Question: I want to find a way to build a custom 'pandas.tseries.offsets' class at 1 second frequency for trading hours. The main requirement here is that the time offset object would be smart enough to know the next second of '2015-06-18 16:00:00' would be '2015-06-19 09:30:00 or 09:30:01', and the time delta computed from these two time stamps would be exactly 1s (custom offset 1s, similar to 'BDay(1)' for business day frequency) instead of the duration of closing hours.
The reason is that when plotting the pd.Series for intraday data across a few trading days, see the simulated example below, there are lots of 'step line' (linear interpolation) between close and next day open prices to represent the time duration of closing hours. Is there a way to get rid of this? I've look at the source codes of 'pandas.tseries.offsets' and find 'pd.tseries.offsets.BusinessHour' and 'pd.tseries.offsets.BusinessMixin' may help but I don't know how to use those.
'''
import pandas as pd
import numpy as np
from pandas.tseries.holiday import USFederalHolidayCalendar
from pandas.tseries.offsets import CustomBusinessDay
# set as 'constant' object shared by all codes in this script
BDAY_US = CustomBusinessDay(calender=USFederalHolidayCalendar())
sample_freq = '5min'
dates = pd.date_range(start='2015-01-01', end='2015-01-31', freq=BDAY_US).date
# exculde the 09:30:00 as it is included in the first time bucket
times = pd.date_range(start='09:30:00', end='16:00:00', freq=sample_freq).time[1:]
time_stamps = [dt.datetime.combine(date, time) for date in dates for time in times]
s = pd.Series(np.random.randn(len(time_stamps)).cumsum() + 100, index=time_stamps)
s.plot()
'''

Another way I can think of to partially fix this problem is to first 'reset_index()' to get the default consecutive integer index for each row, and then calculating the difference between consecutive integer index as time(in seconds) elapsed. Plotting integer index as x-axis and then relabel them to appropriate time labels. Could someone show me how to do it with 'matplotlib' as well?
Thanks for Jeff's comments. I just check the on-line docs for 'BusinessHour()' and find it may useful in my case. Another follow-up question(s): the 'BusinessHour' is in hour frequency, is there a way to make it at 1s frequency? also, how to combine it with 'CustomBusinessDay' object?
To use 'BusinessHour()'
'''
from pandas.tseries.offsets import *
bhour = BusinessHour(start='09:30', end='16:00')
time = pd.Timestamp('2015-06-18 15:00:00')
print(time)
2015-06-18 15:00:00
# hourly increment works nicely
print(time + bhour * 1)
2015-06-19 09:30:00
# but not at minute or second frequency
print(time + Minute(61))
2015-06-18 16:01:00
print(time + Second(60*60 + 1))
2015-06-18 16:00:01
'''
Many many thanks, and any help would be highly appreciated.
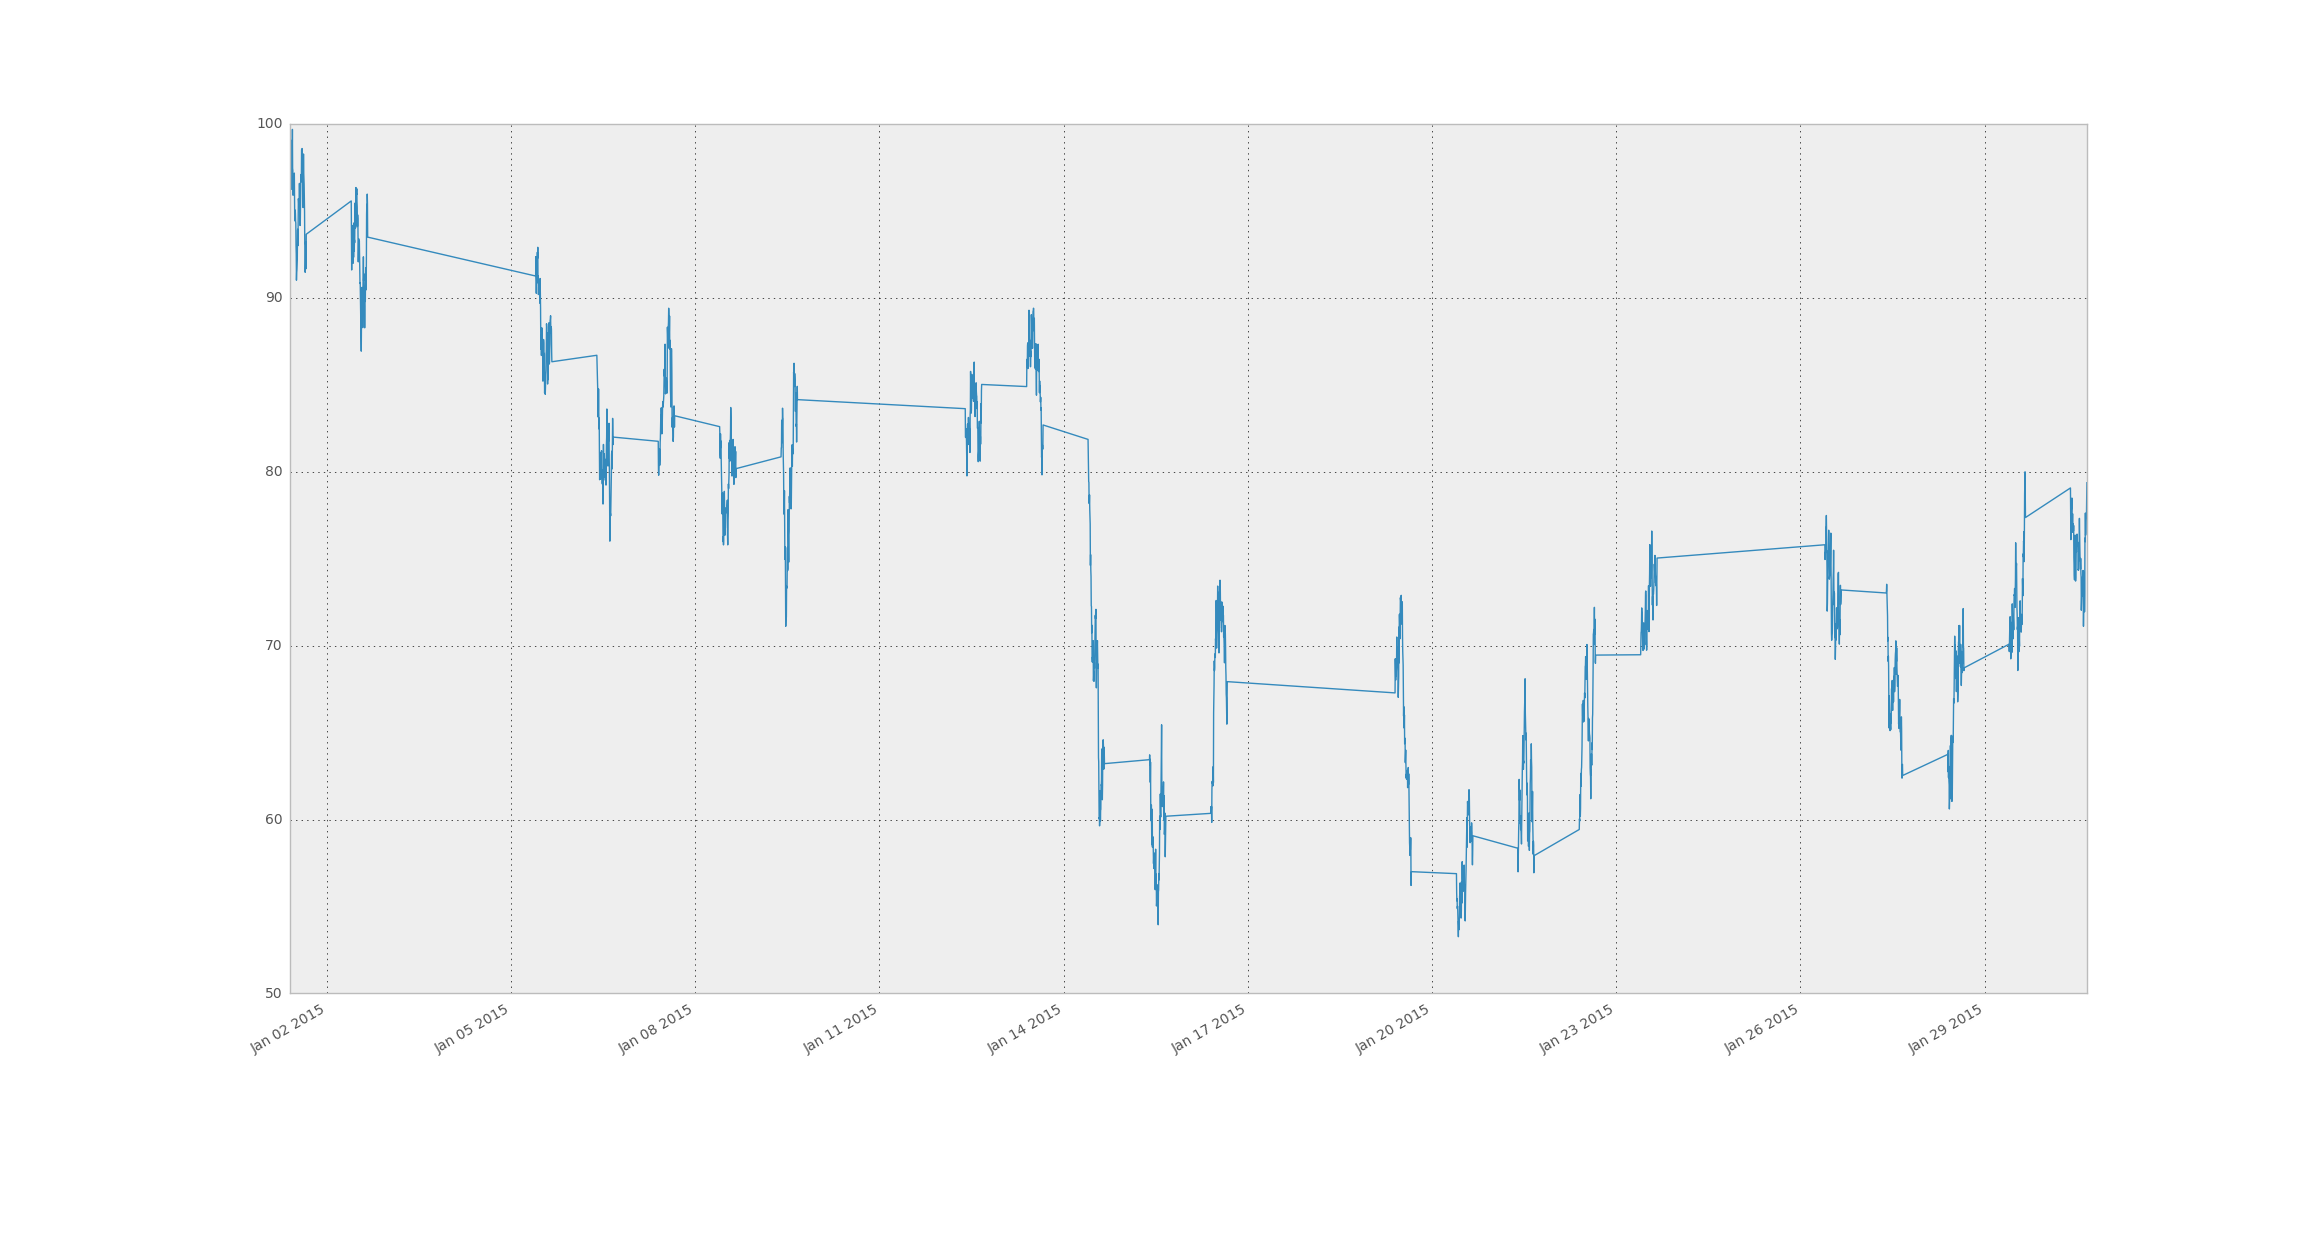
Answer: As I mention in the comment, you potentially have two different problems
1. You need to be able to plot a business times only timeseries without the long linear interpolations.
2. You need an object that can do datetime arithmetic (in seconds) ignoring non-business times
I've given a solution that will account for 1 as this seems to be your immediate issue. If you need 2, or both - let us know in comments:
### 1. Plot the points with business days adjacent
Most graphs in 'matplotlib' can have index formatters applied to the axes via the <URL> to suit your case
'''
import pandas as pd
import numpy as np
from pandas.tseries.holiday import USFederalHolidayCalendar
from pandas.tseries.offsets import CustomBusinessDay
import datetime as dt
import matplotlib.pyplot as plt
import matplotlib.ticker as ticker
# set as 'constant' object shared by all codes in this script
BDAY_US = CustomBusinessDay(calender=USFederalHolidayCalendar())
sample_freq = '5min'
dates = pd.date_range(start='2015-01-01', end='2015-01-31', freq=BDAY_US).date
# exculde the 09:30:00 as it is included in the first time bucket
times = pd.date_range(start='09:30:00', end='16:00:00', freq=sample_freq).time[1:]
time_stamps = [dt.datetime.combine(date, time) for date in dates for time in times]
s = pd.Series(np.random.randn(len(time_stamps)).cumsum() + 100, index=time_stamps)
data_length = len(s)
s.index.name = 'date_time_index'
s.name='stock_price'
s_new = s.reset_index()
ax = s_new.plot(y='stock_price') #plot the data against the new linearised index...
def format_date(x,pos=None):
thisind = np.clip(int(x+0.5), 0, data_length-1)
return s_new.date_time_index[thisind].strftime('%Y-%m-%d %H:%M:%S')
ax.xaxis.set_major_formatter(ticker.FuncFormatter(format_date))
fig = plt.gcf()
fig.autofmt_xdate()
plt.show()
'''
This gives an output as follows, first at zoomed out natural scale, second zoomed in so you can see the transition between Friday 16:00 and Monday 09:00